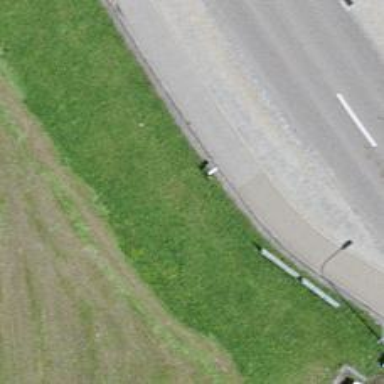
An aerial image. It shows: Bus stop with platform for public transport.